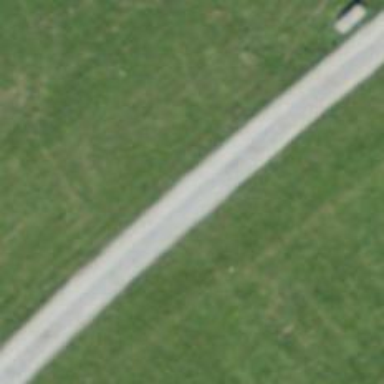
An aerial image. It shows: Track road with grade3 tracktype.